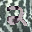
Label: 2